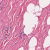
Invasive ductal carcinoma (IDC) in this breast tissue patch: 0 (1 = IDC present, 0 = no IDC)